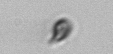
Label: Cryptophyta